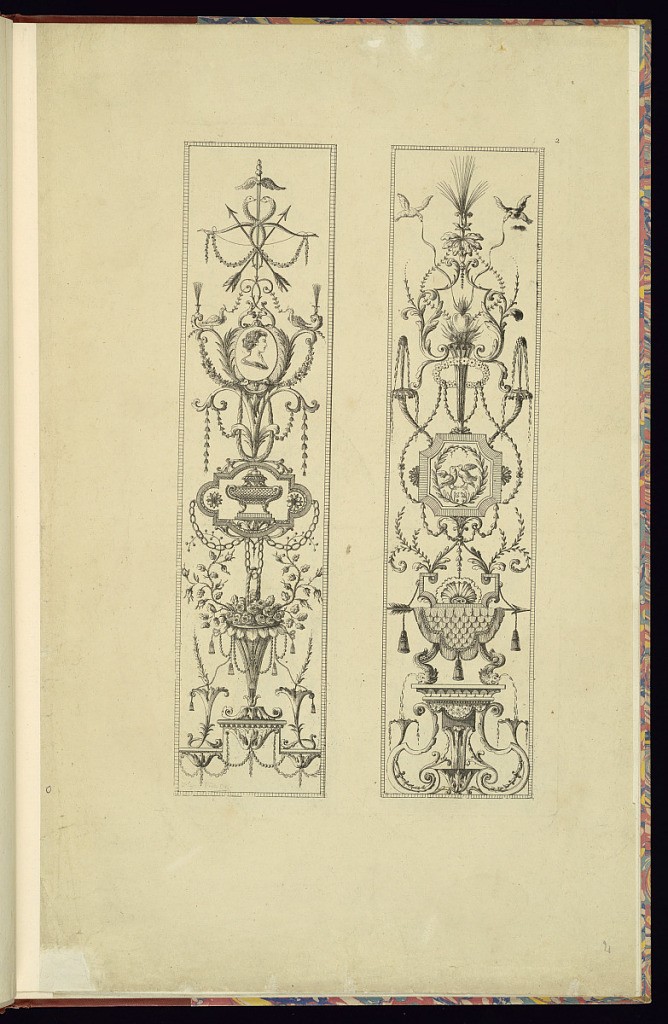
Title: Two Vertical Arabesque Panel Designs
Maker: Jean-Baptiste Fay, French, active 1765 – 1790s
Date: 1765
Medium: Etching and engraving on laid paper
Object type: Print
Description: Second plate from a series of ornament panel designs. Two vertical panels with arabesque and neoclassical motifs including roundels, cartouches, vases, cornucopia, fountains, a flaming heart, birds, snakes, bows and arrows, plinths, dolphins, flowers, shells, tassels, festoons of leaves and fleurons, rinceaux, scrolling foliage, acanthus leaves, and a caduceus. The plate is signed and numbered